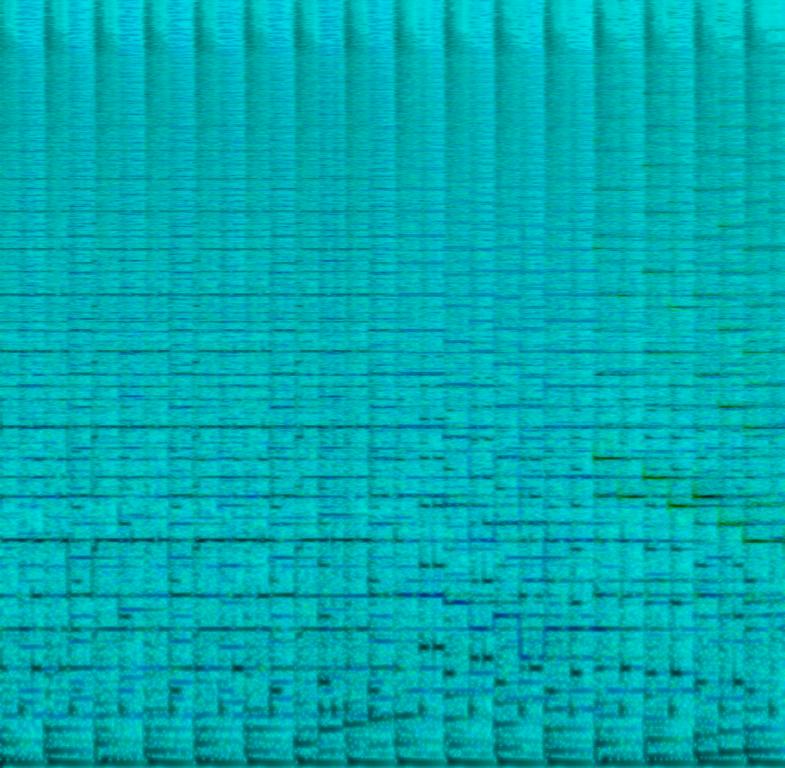
The low quality recording features synth strings in the left channel, synth keys melody, synth bells melody in the right channel of the stereo image, groovy bass, shimmering hi hats and mellow snare. It sounds digital, but it gives off happy and fun vibes.